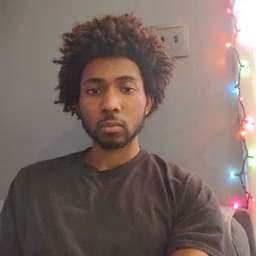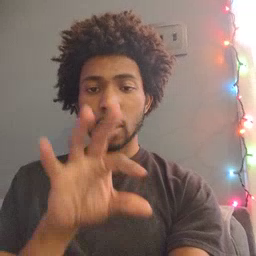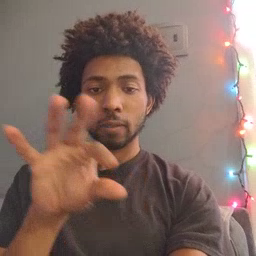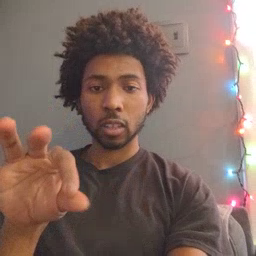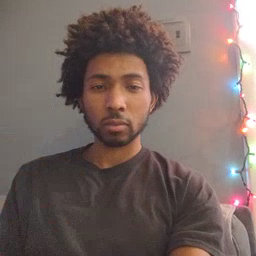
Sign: frenchfries